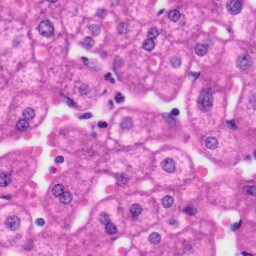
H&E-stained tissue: Liver